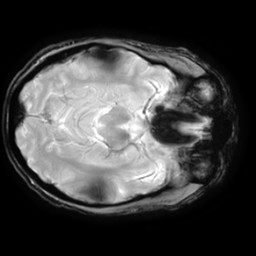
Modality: T2starw
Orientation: axial
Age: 35
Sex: male
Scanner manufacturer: ge
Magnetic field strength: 3 T
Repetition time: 0.65 s
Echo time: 0.02 s